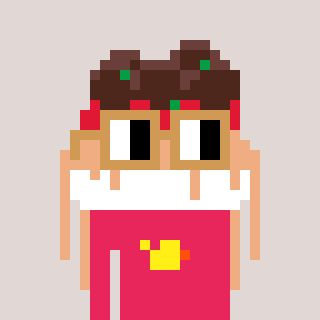
a pixel art character with square brown glasses, a spaghetti-shaped head and a redpinkish-colored body on a warm background